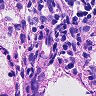
Metastatic tissue present: no